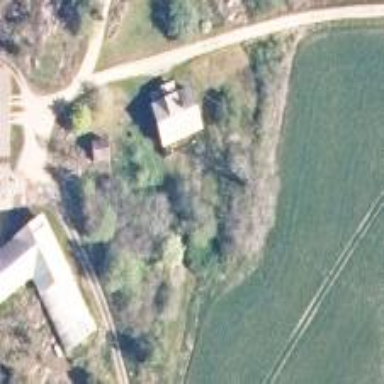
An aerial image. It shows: Farmyard area.